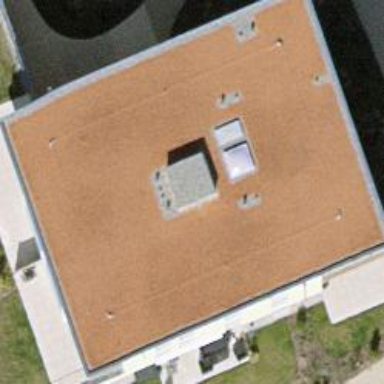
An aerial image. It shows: Residential building with flat roof.